Question: I'm working with a Flash project, but need some features of Flex. So I create a Flex application and build it to get the .swf file.
In the Flash project, I use 'Loader' class to load the .swf file created by Flex Builder. This .swf file is loaded and shown on stage well, however, it overlaps all other flash components on stage. The overlapping directions are right-wards and downwards.
The flex mxml file (component.mxml):
'''
<s:Application xmlns:...
width="160" height="120">
...
</s:Application>
'''
Loading to flash using 'Loader' class:
'''
var loader:Loader = new Loader();
loader.load(new URLRequest("component.swf"));
loader.x = COMPONENT_POS_X; //constant
loader.y = COMPONENT_POS_Y; //constant
stage.addChild(loader);
'''
When I try to set width for 'loader', the whole flex component disappears. What's going on?

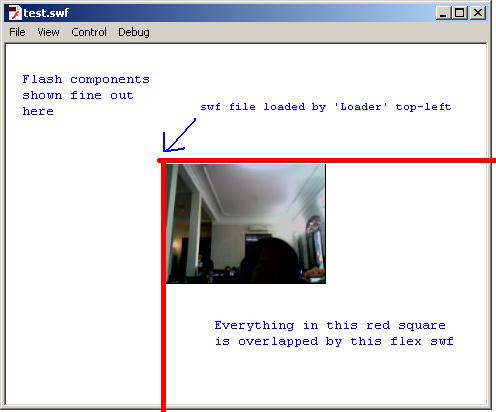
Answer: Solution: Add a mask to the loaded swf.
Source: <URL>
When loading a SWF file from an untrusted source (such as a domain other than that of the Loader object's root SWF file), you may want to define a mask for the Loader object, to prevent the loaded content (which is a child of the Loader object) from drawing to portions of the Stage outside of that mask, as shown in the following code:
'''
import flash.display.*;
import flash.net.URLRequest;
var rect:Shape = new Shape();
rect.graphics.beginFill(0xFFFFFF);
rect.graphics.drawRect(0, 0, 100, 100);
rect.graphics.endFill();
addChild(rect);
var ldr:Loader = new Loader();
ldr.mask = rect;
var url:String = "http://www.unknown.example.com/content.swf";
var urlReq:URLRequest = new URLRequest(url);
ldr.load(urlReq);
addChild(ldr);
'''